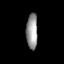
Tissue: prostate
Cell type: Epithelial cells
Senescence score: 0.3507
Nuclear area (px): 390
Mean DAPI intensity: 152.064